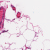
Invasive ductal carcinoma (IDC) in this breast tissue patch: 0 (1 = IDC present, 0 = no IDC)